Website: home-depot
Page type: account-selection
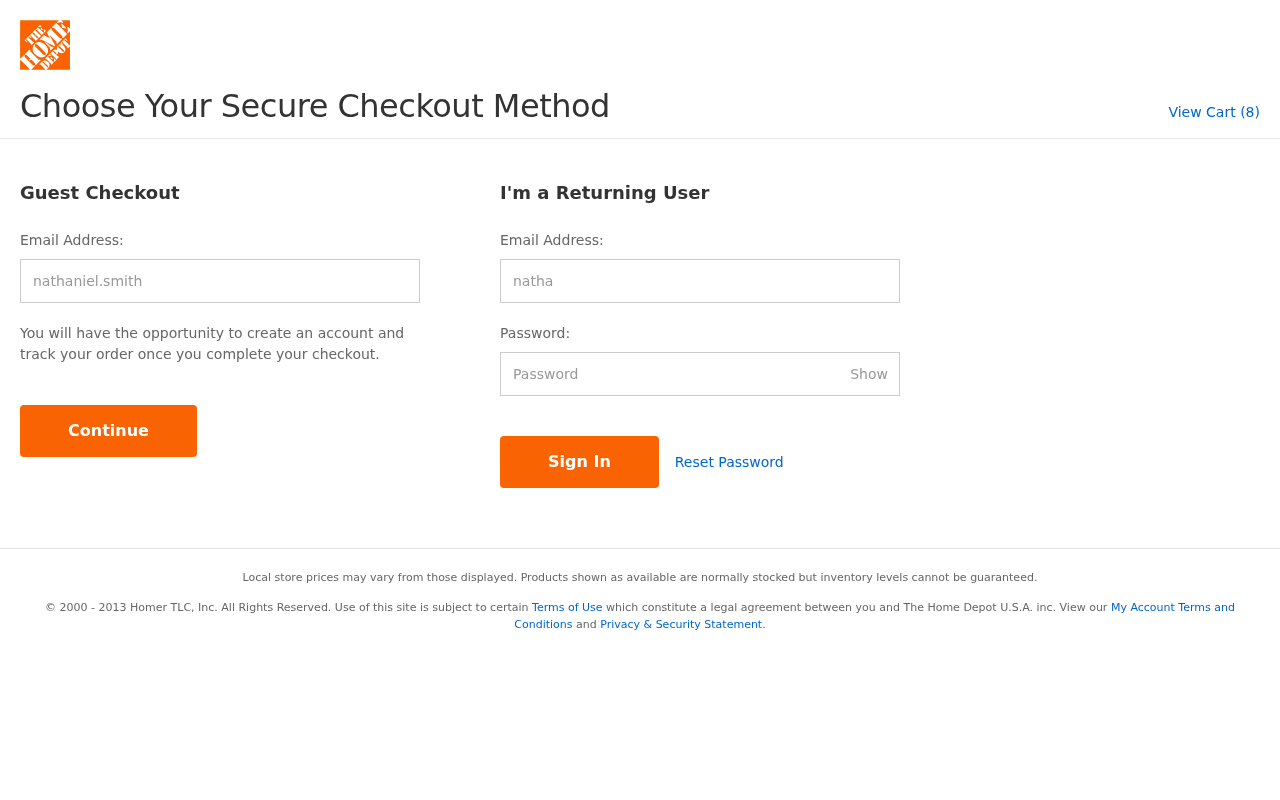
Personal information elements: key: PII_LOGIN_USERNAME
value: nathaniel.smith
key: PII_LOGIN_USERNAME2
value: nathaniel.smith
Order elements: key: ORDER_NUM_ITEMS
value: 8